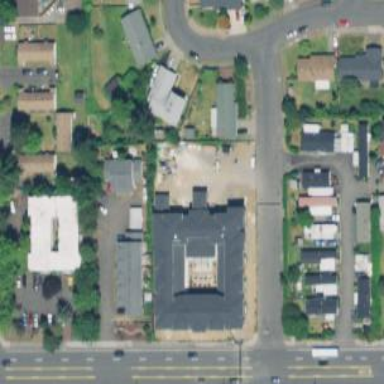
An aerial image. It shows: Nursing home.